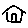
Label: house